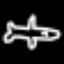
Label: airplane